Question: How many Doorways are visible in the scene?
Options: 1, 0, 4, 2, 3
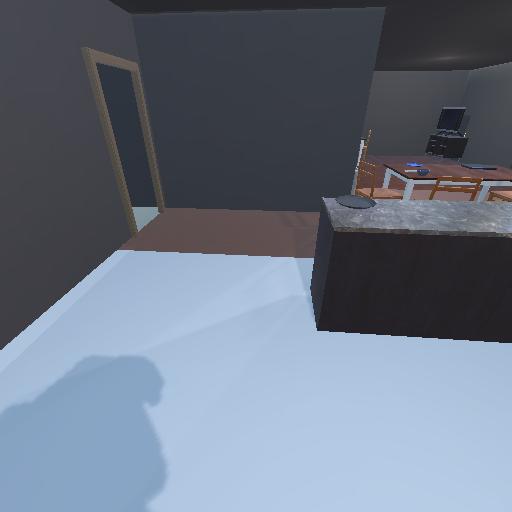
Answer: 1